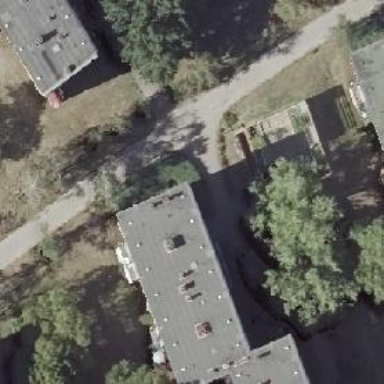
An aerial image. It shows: Paved footway.